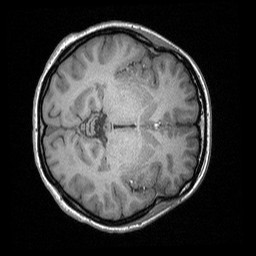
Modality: T1w
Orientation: axial
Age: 18
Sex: female
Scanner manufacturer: siemens
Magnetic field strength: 3 T
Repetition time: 1.64 s
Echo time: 0.00234 s